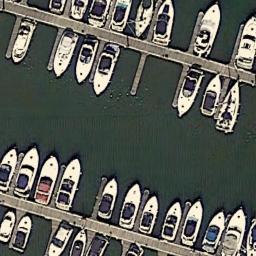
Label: harbor